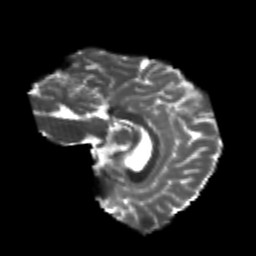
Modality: T2w
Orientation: sagittal
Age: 22
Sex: female
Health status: healthy
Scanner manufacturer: philips
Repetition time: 7.389 s
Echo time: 0.08599 s